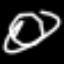
Label: octagon